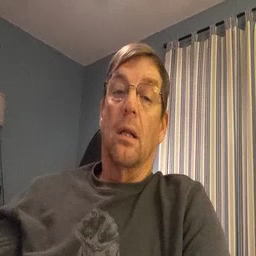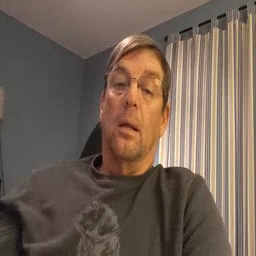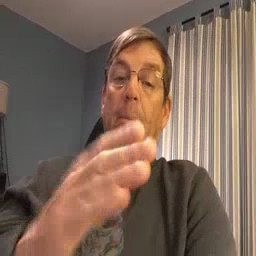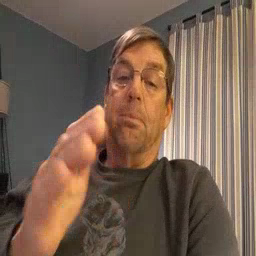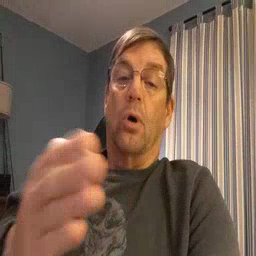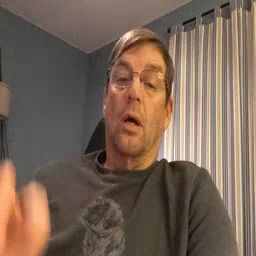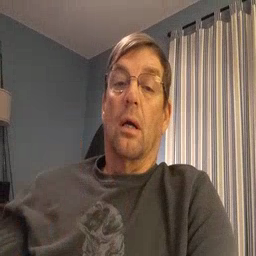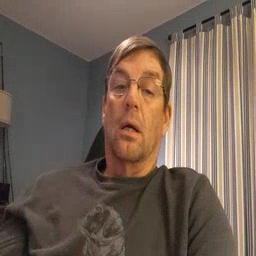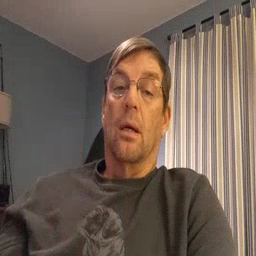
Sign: book